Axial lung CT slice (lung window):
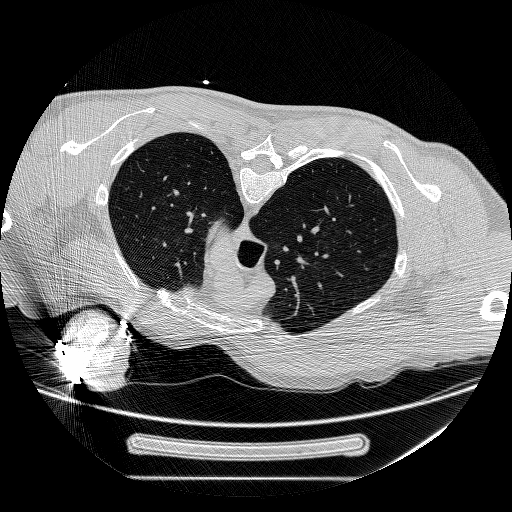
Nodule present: no